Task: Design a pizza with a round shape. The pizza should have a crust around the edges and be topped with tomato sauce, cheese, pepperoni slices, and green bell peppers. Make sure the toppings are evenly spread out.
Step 237:
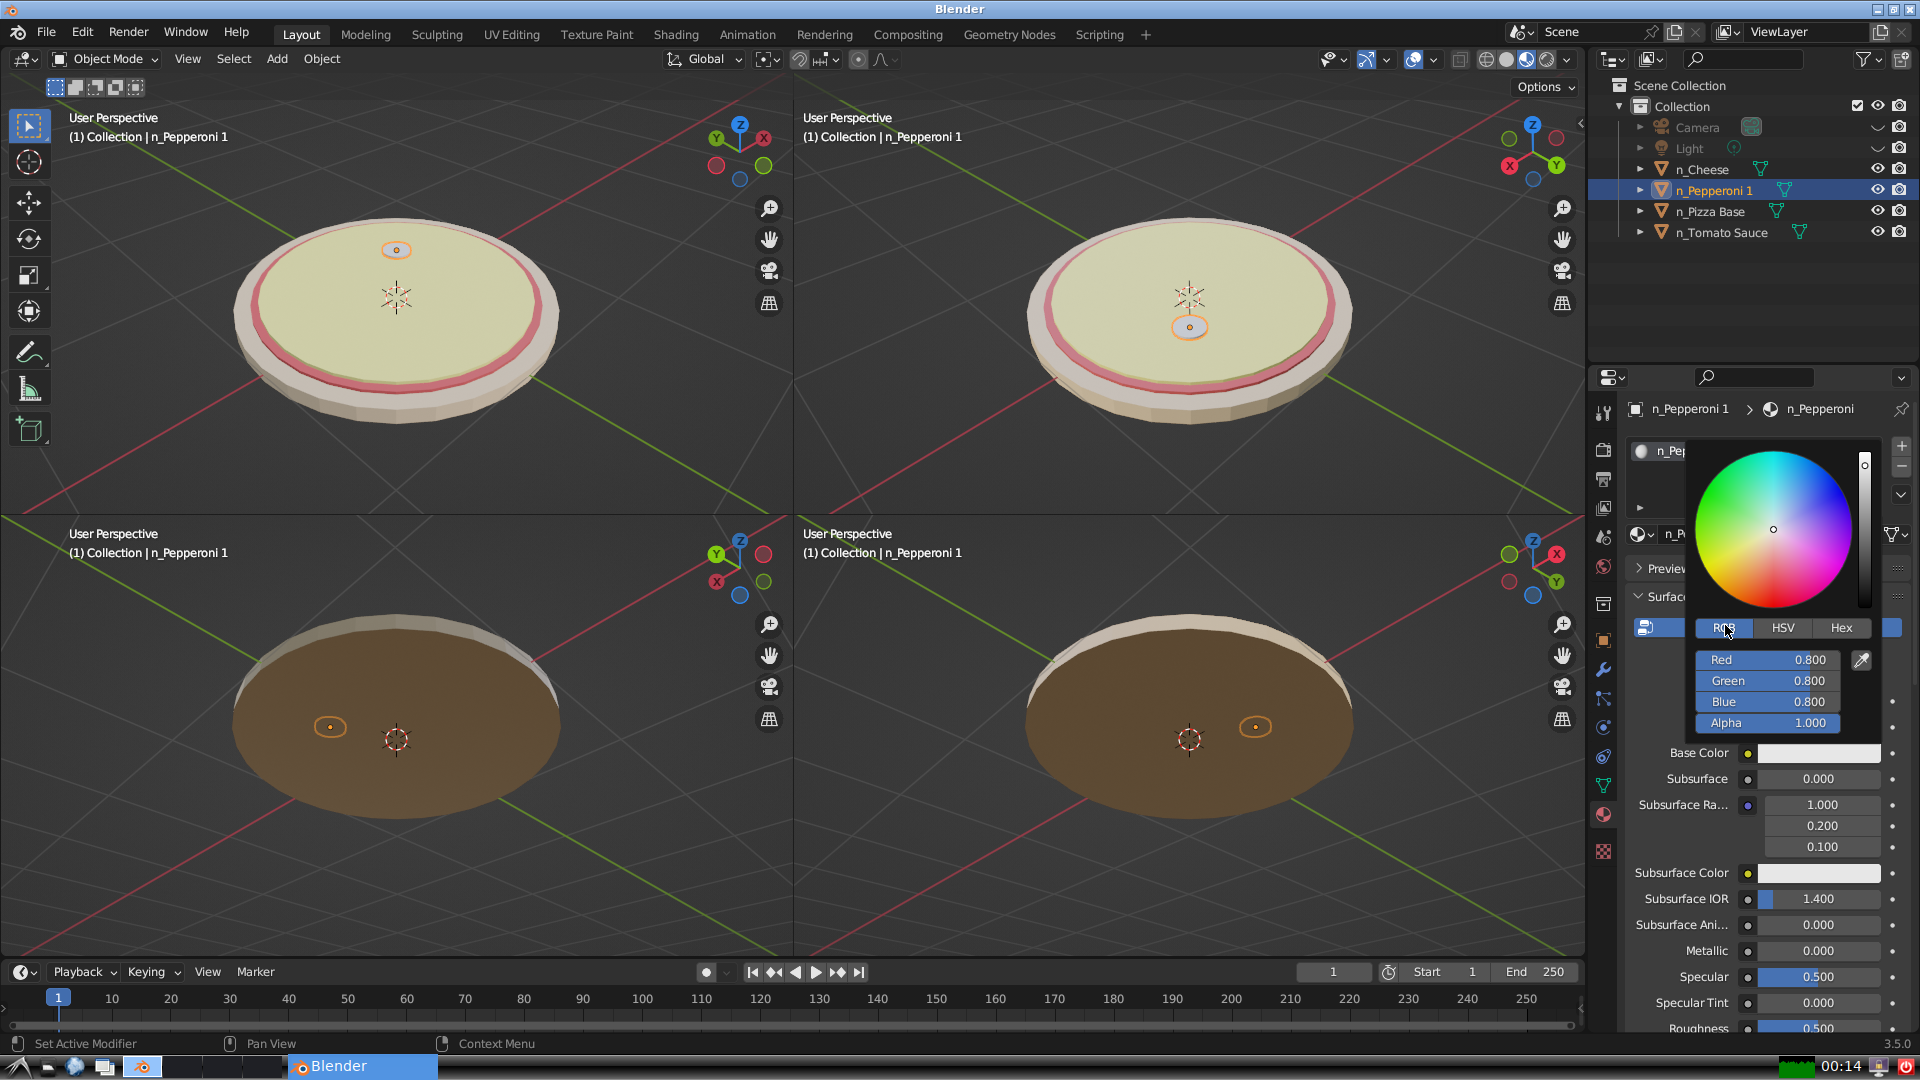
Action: click: no